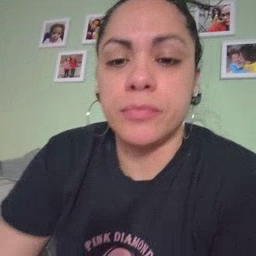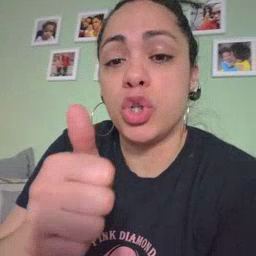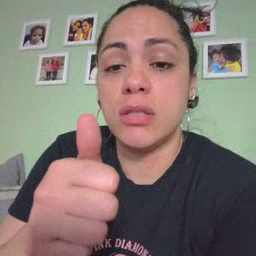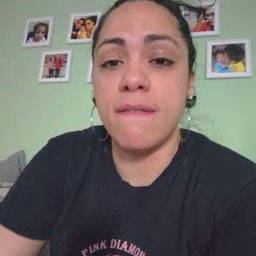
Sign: yourself